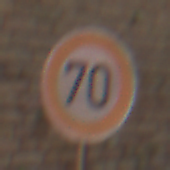
Verkehrszeichen: Geschwindigkeit70
Umgebung: Outdoor, Urban
Tageszeit: MorningAfternoon
Wetter: Clear
Licht: Natural
Jahreszeit: NotSpecified
Kontrast: MediumContrast